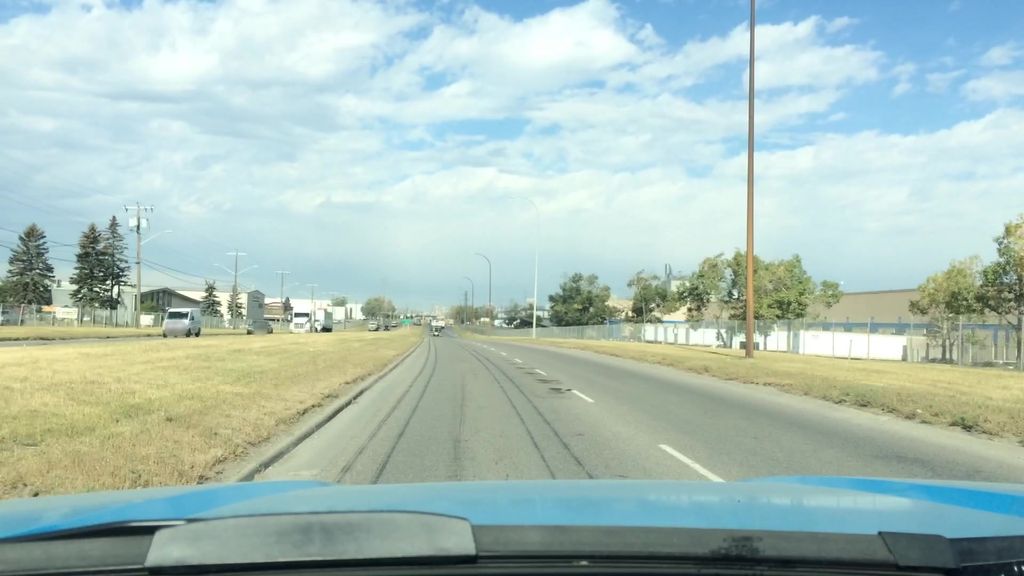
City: calgary